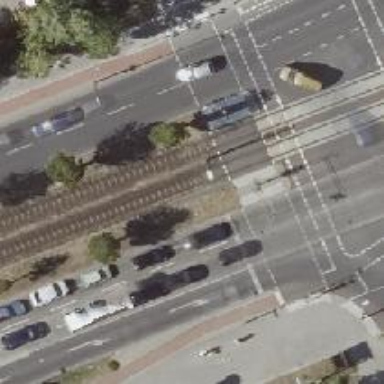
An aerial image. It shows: Tram crossing with traffic signals.